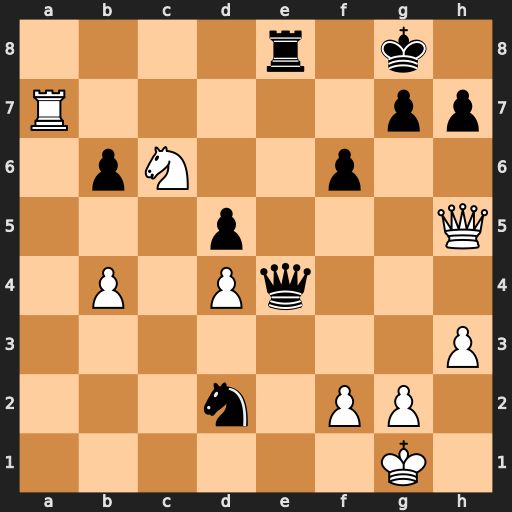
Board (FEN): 4r1k1/R5pp/1pN2p2/3p3Q/1P1Pq3/7P/3n1PP1/6K1
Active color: w
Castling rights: -
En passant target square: -
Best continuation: Qf7+ Kh8 Qxg7#